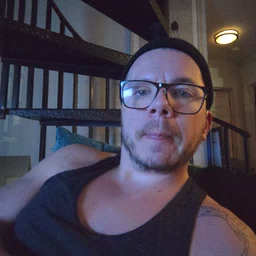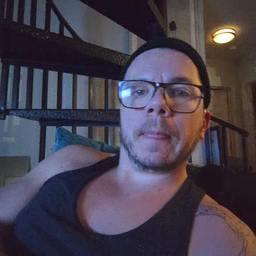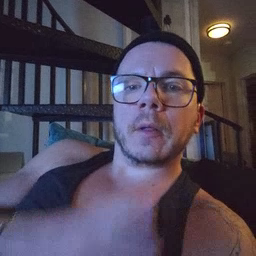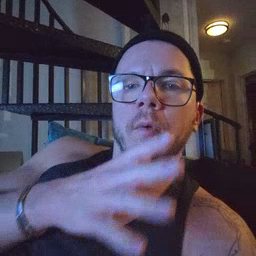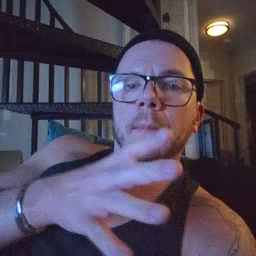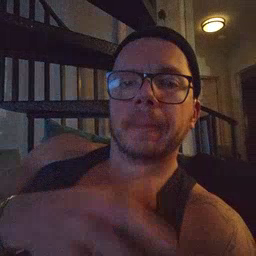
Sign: grandma